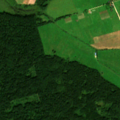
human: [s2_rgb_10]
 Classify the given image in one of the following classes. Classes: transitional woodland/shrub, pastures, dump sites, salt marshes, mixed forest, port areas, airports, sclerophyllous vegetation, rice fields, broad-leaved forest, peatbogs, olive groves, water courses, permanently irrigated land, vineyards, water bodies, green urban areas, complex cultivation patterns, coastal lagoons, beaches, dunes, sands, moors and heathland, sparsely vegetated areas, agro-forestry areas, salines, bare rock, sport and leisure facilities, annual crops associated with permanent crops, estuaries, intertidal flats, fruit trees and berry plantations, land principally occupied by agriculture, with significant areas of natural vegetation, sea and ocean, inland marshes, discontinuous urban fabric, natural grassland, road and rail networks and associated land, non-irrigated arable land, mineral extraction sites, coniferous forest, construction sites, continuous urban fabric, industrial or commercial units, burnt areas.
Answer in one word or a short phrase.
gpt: non-irrigated arable land, pastures, complex cultivation patterns, land principally occupied by agriculture, with significant areas of natural vegetation, broad-leaved forest, mixed forest, transitional woodland/shrub